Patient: sex F, age 67
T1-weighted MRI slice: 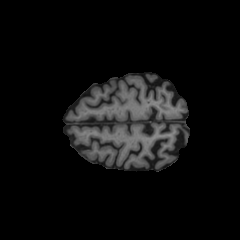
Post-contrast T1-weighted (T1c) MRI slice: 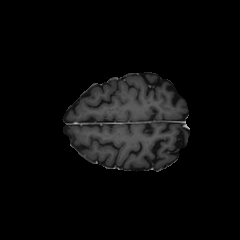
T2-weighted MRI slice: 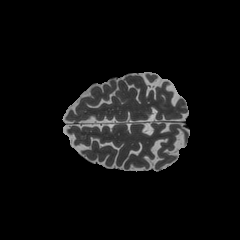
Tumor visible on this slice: no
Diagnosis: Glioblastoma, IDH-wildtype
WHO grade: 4